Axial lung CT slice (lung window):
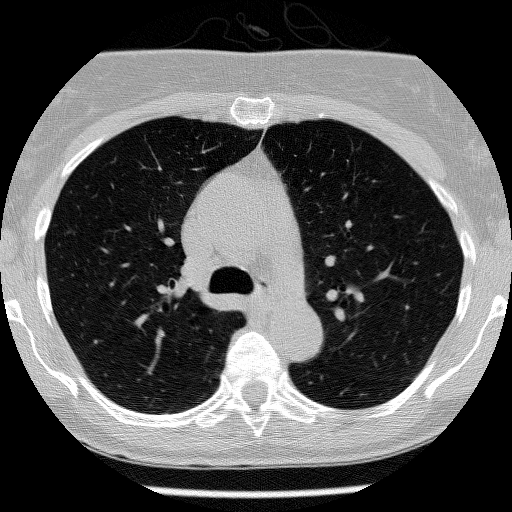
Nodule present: no